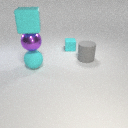
large gray rubber cylinder in front of small cyan rubber cube